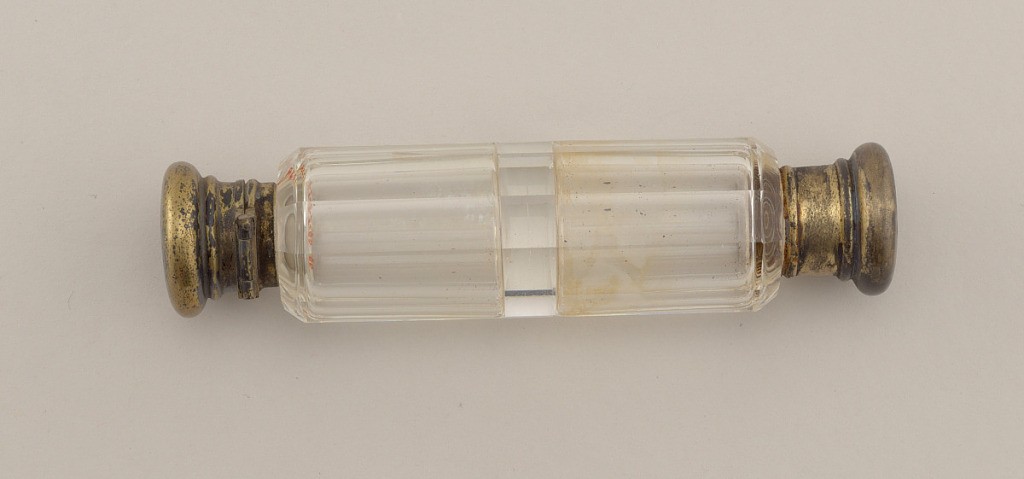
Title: Double-Ended Scent Bottle
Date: late 19th century
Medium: glass, metal, gold
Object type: scent bottle
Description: A polygonal cylinder, beveled at each end, with flat shoulders leading to necks.  Ends fitted with gold-plated collars with pancake-shaped covers of larger diameter than collars but less than body of the bottle.  One cover hinged. Glass divider across center of cylinder is a thick wall of glass.